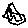
Label: hexagon